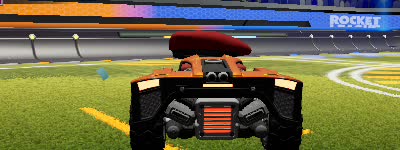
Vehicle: breakout